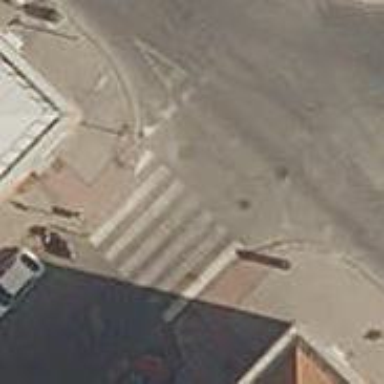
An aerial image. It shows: Uncontrolled zebra crossing on the road.